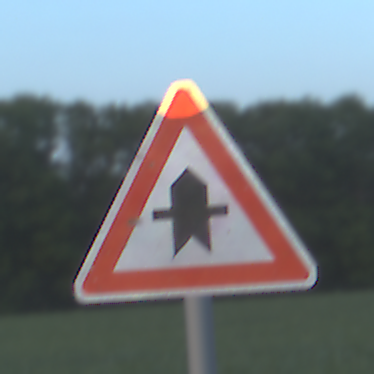
Verkehrszeichen: Vorfahrt
Umgebung: Outdoor, Nature
Tageszeit: SunriseSunset
Wetter: PartlyCloudy
Licht: Natural
Jahreszeit: NotSpecified
Kontrast: MediumContrast